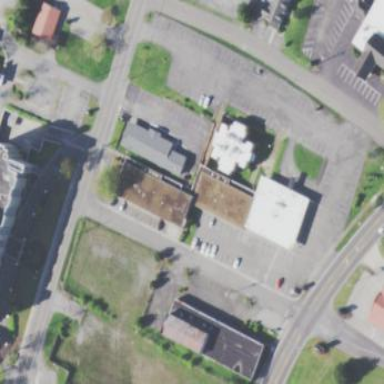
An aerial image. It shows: Retail building.